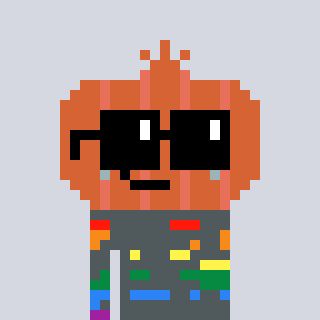
a pixel art character with square black sunglasses, a onion-shaped head and a bluegrey-colored body on a cool background